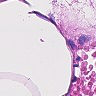
Metastatic tissue present: no